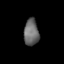
Tissue: lung
Cell type: Smooth muscle cells
Senescence score: 0.5513
Nuclear area (px): 385
Mean DAPI intensity: 105.309